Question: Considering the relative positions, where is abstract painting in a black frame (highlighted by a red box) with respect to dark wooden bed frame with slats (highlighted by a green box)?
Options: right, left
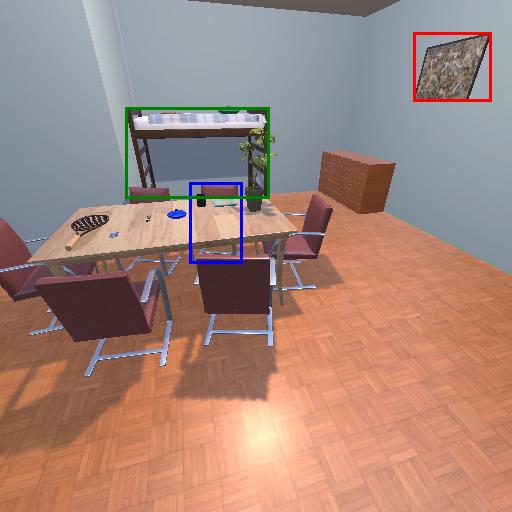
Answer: right